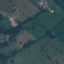
Land use / land cover: Pasture